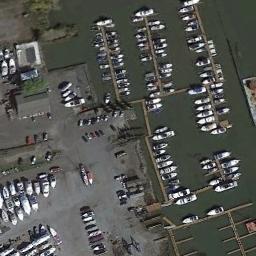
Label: harbor